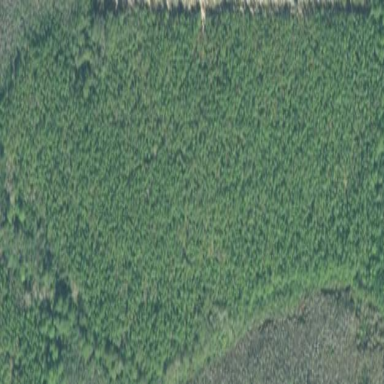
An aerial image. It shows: Forest dominated by needle-leaved trees.